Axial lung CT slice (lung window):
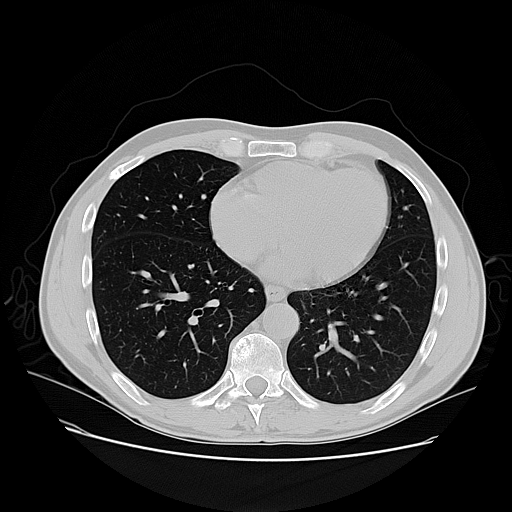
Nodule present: no